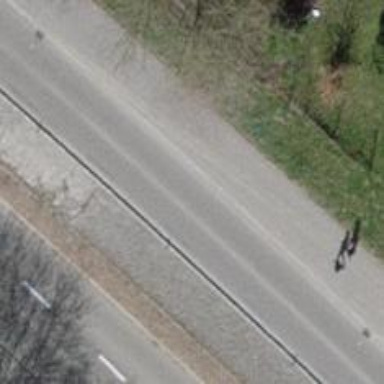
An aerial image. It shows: Asphalt road designated as primary highway with separate sidewalks and cycle paths.